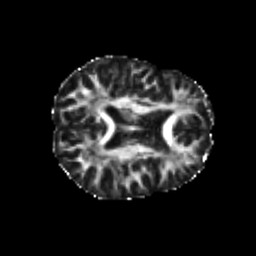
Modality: FA
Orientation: axial
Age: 21
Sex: female
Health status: healthy
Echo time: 0.074 s